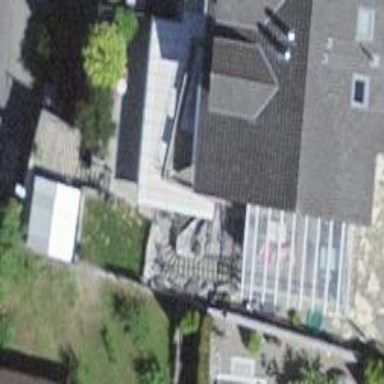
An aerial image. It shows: Terrace building.